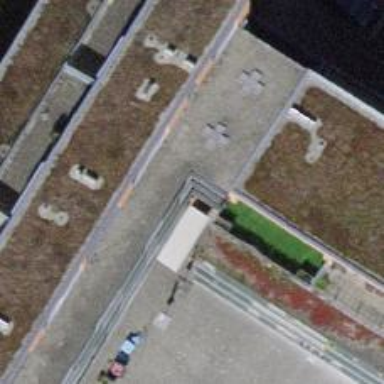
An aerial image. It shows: Concrete steps.